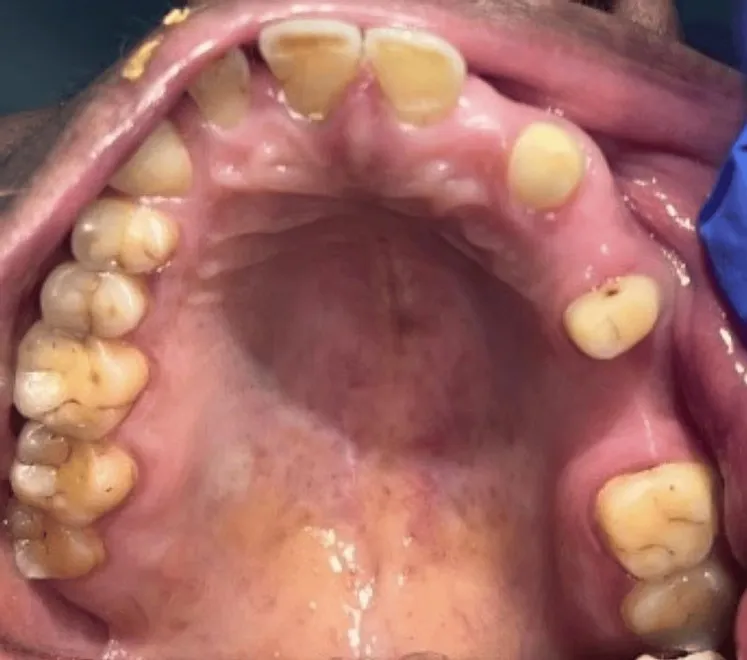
Teeth preparation. Image Credit: Prasanna Sonar.
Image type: radiology (ct)